Brain MRI, t1w sequence, axial 2D slice.
Patient: age 28, sex M, weight 95 kg, height 1.95 m
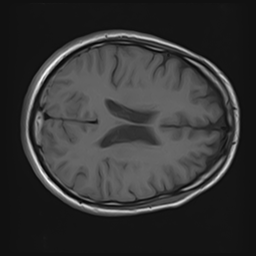